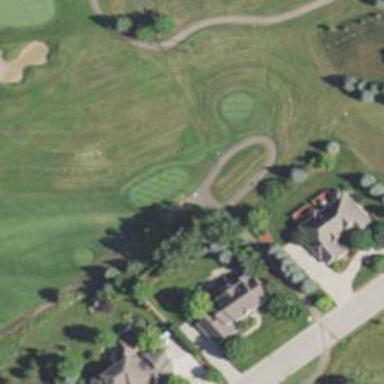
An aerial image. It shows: Service road designated as golf cart path.